Interaction volume radius: 10 \u00c5
Interaction volume height: 10 \u00c5
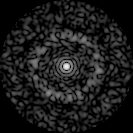
Disorder parameter: 0.8505